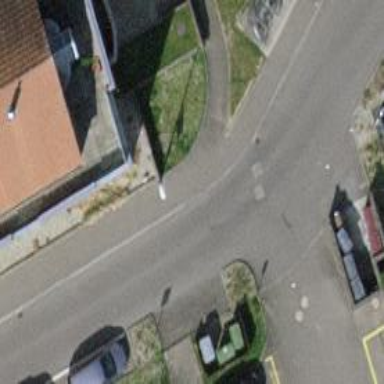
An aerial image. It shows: Unmarked crossing on asphalt footway.